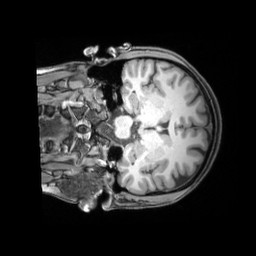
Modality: T1w
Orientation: coronal
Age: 31
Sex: female
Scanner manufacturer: siemens
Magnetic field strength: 3 T
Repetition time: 1.97 s
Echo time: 0.00206 s